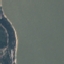
Label: SeaLake